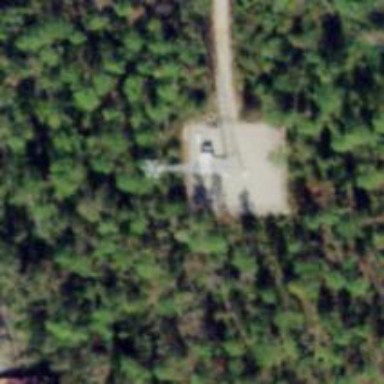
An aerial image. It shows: Mast tower used for communication.